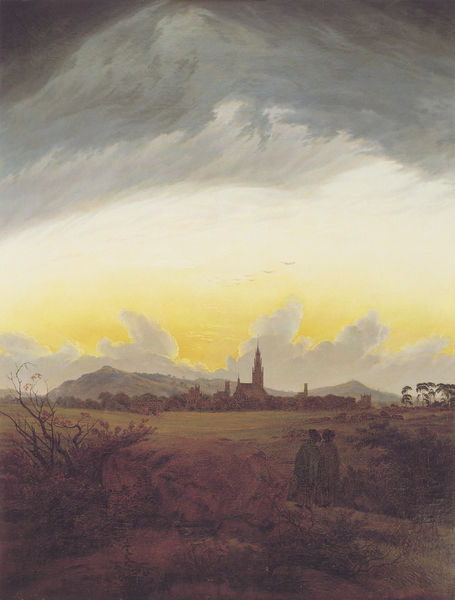
Titel: Neubrandenburg im Morgennebel
Künstler: Caspar David Friedrich
Standort: Kiel
Institution: Stiftung Pommern
Schlagwörter: baum, berg, blau, blätter, gemälde, gewitter, himmel, laub, mann, weiß, wolken, bäume, gelb, grün, kirchturm, landschaft, menschen, ocker, stadt, äste, abend, braun, frau, grau, hell, hintergrund, hut, hüte, licht, männer, rücken, schwarz, gras, haus, weg, wiese, beige, stehen, steine, dämmerung, erde, feld, felder, ferne, gräser, horizont, häuser, hügel, morgen, natur, sonnenaufgang, strauch, vögel, zweige, busch, büsche, gebüsch, kirche, pastos, sonne, sträucher, wiesen, land, paar, personen, kamin, schornstein, turm, vogelschwarm, rückenansicht, sommer, ort, zwei, beobachten, acker, berge, gebirge, dorf, bergkette, sonnenuntergang, violett, kahl, herbst, idylle, silhouette, friedrich, romantik, beobachter, staffage, unwetter, wetter, symmetrie, glanz, stimmung, betrachter, ortschaft, stadtansicht, türme, heide, bergspitze, gestalten, rückenfiguren, biedermeier, schein, heine, romantisch, wanderer, tonig, graben, caspar david friedrich, cdf, zuschauen, david, ciel, peinture, baumstumpf, schwefelgelb, nuit, landstrich, wolkenlücke, wolkenb, caspar, abgestorben, üsche, caspar david, apparition, cd friedrich, profondeur, zirren, tur